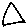
Label: triangle